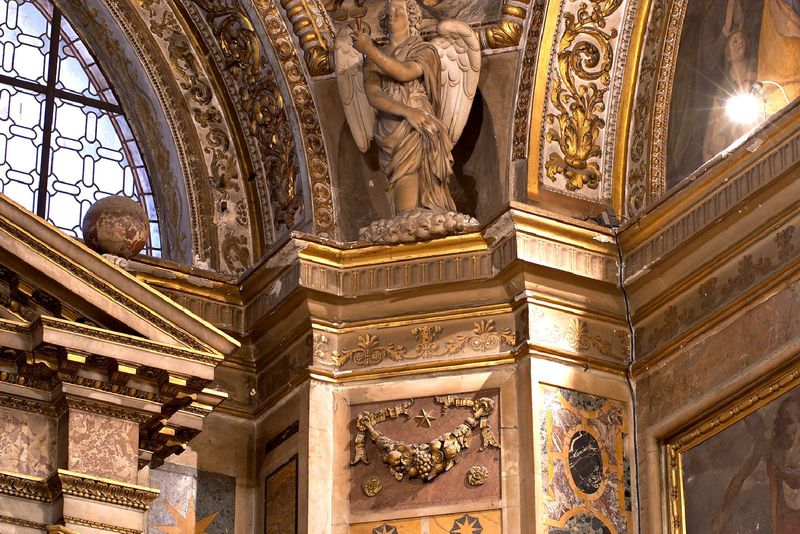
Titel: Ausstattung der dritten Kapelle auf der Südseite in Il Gesù in Rom
Künstler: Federico Zuccari
Standort: Rom, Il Gesù (EU - I - Latium)
Schlagwörter: flügel, gott, umhang, braun, fenster, lampe, licht, marmor, säulen, gebäude, haus, ornament, architektur, barock, stein, bild, kirche, gold, pflanze, engel, skulptur, relief, bogen, kuppel, verzierung, wandmalerei, stuck, foto, deko, sterne, kugel, altar, kapitell, fries, sims, jesus, kapelle, fresko, heilig, fesnter, lisene, kupel, pfarrei, archit, kupell, infrastruktur, lengel, floralornament